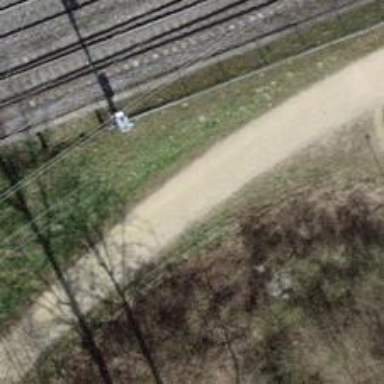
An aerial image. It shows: Track with fine gravel surface of grade2.